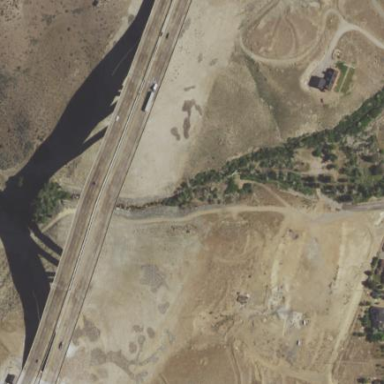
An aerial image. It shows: Man-made bridge.